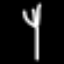
Label: fork